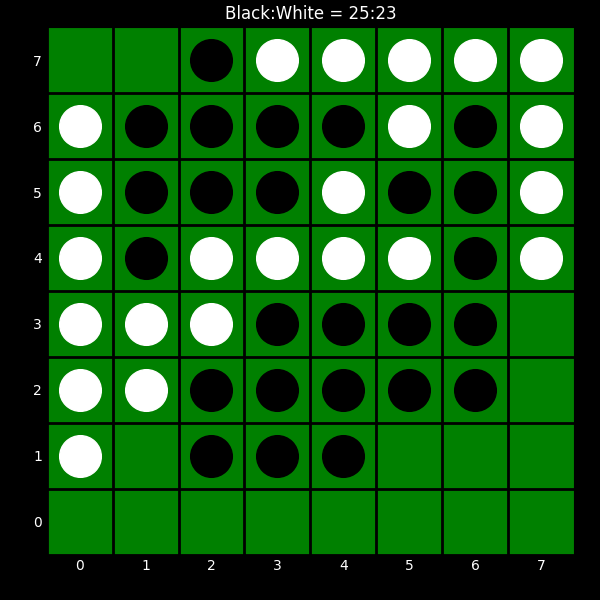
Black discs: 25
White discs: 23